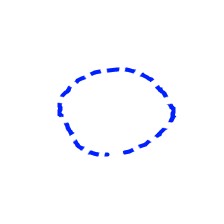
Shape: circle